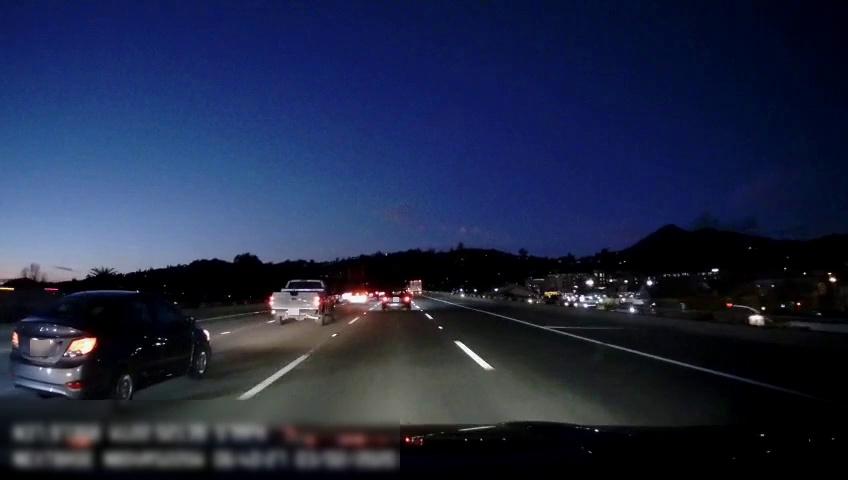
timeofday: Night
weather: Other
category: Drivable Space
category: Vehicles | Car
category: Vehicles | SUV
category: Vehicles | Car
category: Vehicles | Car
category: Vehicles | Truck
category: Vehicles | Car
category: Vehicles | Truck
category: Lanes | Alternate Lane
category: Lanes | Alternate Lane
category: Lanes | Current Lane
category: Lanes | Current Lane
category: Lanes | Alternate Lane